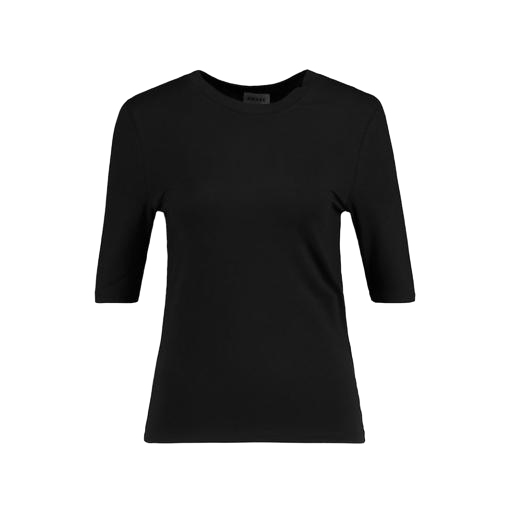
black elbow-sleeve top only macy, slim fitted black t-shirt, black t-shirt basique jersey, white background